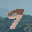
Label: 9